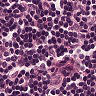
Metastatic tissue present: no